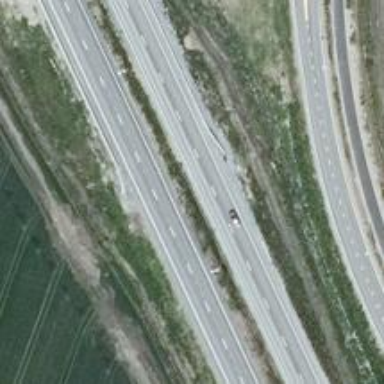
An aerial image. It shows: Asphalt road designated as trunk highway.